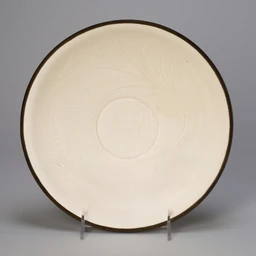
Title: Bowl with Mandarin Ducks among Leaves and Cattails
Caption: bowl with mandarin ducks among leaves and cattails, porcelain, bowl, chinese (culture or style), dish (vessel), asian art, ceramics, vessel, a work made of ding ware; porcelain with underglaze carved and incised decoration; metal rim, arts of asia, art institute of chicago